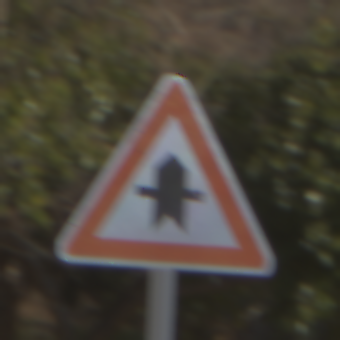
Verkehrszeichen: Vorfahrt
Umgebung: Outdoor, Nature
Tageszeit: SunriseSunset
Wetter: Clear
Licht: Natural
Jahreszeit: NotSpecified
Kontrast: HighContrast